Question: I'm trying to make a report on a set of data I gathered for a mining company.
Each day, a mining project will send data from their mine and mill. The data is made up of 3 sets of readings: what they produced, what they planned for that day, and what's the monthly target. Monthly target stays the same for the month, daily target is usually constant for the month but can change in special circumstances.
So I made a readings table for milling and mining and I combine 3 instances into the mining/milling report.
Here is the relationships graph of my database:

Now I want to calculate the percentage obtained for each reading. So I need to take the production readings and divide them by their equivalent daily target.
Problem is, I'm pretty much a noob at SQL and Access
I'm still at the point of trying to join the 3 readings tables for mining/milling of a single report.
I've tried this:
'''
SELECT Rapport_quotidien.ID_rapport,
Donnees_mine.*,
Donnees_mine_1.*,
Donnees_mine_2.*,
Donnees_moulin.*,
Donnees_moulin_1.*,
Donnees_moulin_2.*
FROM Donnees_mine AS Donnees_mine_1,
Donnees_mine AS Donnees_mine_2,
Donnees_moulin AS Donnees_moulin_1,
Donnees_moulin AS Donnees_moulin_2, (Donnees_moulin
INNER JOIN Rapport_moulin ON (Donnees_moulin.ID_data_moulin = Rapport_moulin.Cible_quotidienne)
AND (Donnees_moulin.ID_data_moulin = Rapport_moulin.Usinage)
AND (Donnees_moulin.ID_data_moulin = Rapport_moulin.Cible_mensuelle))
INNER JOIN ((Donnees_mine
INNER JOIN Rapport_minier
ON (Donnees_mine.ID_data_mine = Rapport_minier.Production)
AND (Donnees_mine.ID_data_mine = Rapport_minier.cible_quotidienne)
AND (Donnees_mine.ID_data_mine = Rapport_minier.cible_mensuelle))
INNER JOIN Rapport_quotidien ON Rapport_minier.ID_minier = Rapport_quotidien.Minier)
ON Rapport_moulin.ID_moulin = Rapport_quotidien.Moulin
WHERE (((Rapport_quotidien.ID_rapport)=[ID du rapport:]));
'''
It gives me the corrects fields, but no data even though I have data to test on.
Here's what it looks like in design mode: <URL>
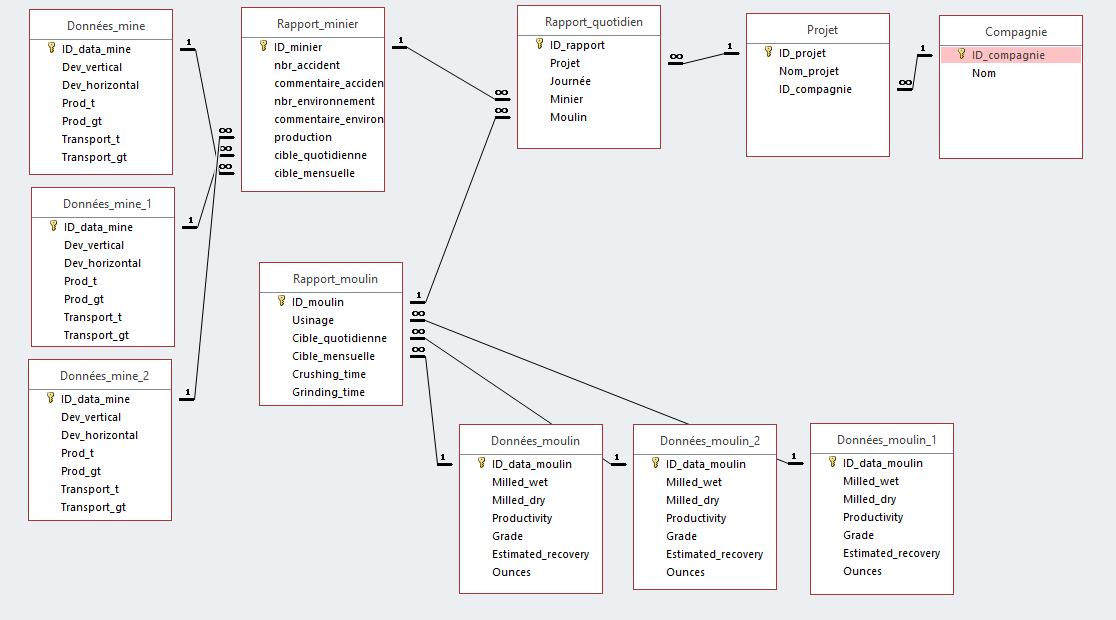
Answer: In the end, all I had to do was redefine the Join relations in the GUI. I linked Rapport_minier.cible_quotidienne to Donnees_mine_1, Rapport_minier.cible_mensuelle to Donnees_mine_2, Rapport_moulin.cible_quotidienne to Donnees_moulin_1 and Rapport_moulin.cible_mensuelle to Donnees_moulin_2.
<URL>
Which gives this horrible mess of a query:
'''
SELECT Rapport_quotidien.ID_rapport, Donnees_mine.*, Donnees_mine_1.*, Donnees_mine_2.*, Donnees_moulin.*, Donnees_moulin_1.*, Donnees_moulin_2.*
FROM Donnees_moulin AS Donnees_moulin_2
INNER JOIN (Donnees_moulin AS Donnees_moulin_1
INNER JOIN (Donnees_moulin
INNER JOIN (Rapport_moulin
INNER JOIN ((Donnees_mine AS Donnees_mine_2
INNER JOIN (Donnees_mine AS Donnees_mine_1
INNER JOIN (Donnees_mine
INNER JOIN Rapport_minier ON Donnees_mine.ID_data_mine = Rapport_minier.Production)
ON Donnees_mine_1.ID_data_mine = Rapport_minier.cible_quotidienne)
ON Donnees_mine_2.ID_data_mine = Rapport_minier.cible_mensuelle)
INNER JOIN Rapport_quotidien ON Rapport_minier.ID_minier = Rapport_quotidien.Minier)
ON Rapport_moulin.ID_moulin = Rapport_quotidien.Moulin)
ON Donnees_moulin.ID_data_moulin = Rapport_moulin.Usinage)
ON Donnees_moulin_1.ID_data_moulin = Rapport_moulin.Cible_quotidienne)
ON Donnees_moulin_2.ID_data_moulin = Rapport_moulin.Cible_mensuelle
WHERE (((Rapport_quotidien.ID_rapport)=[Rapport a chercher]));
'''